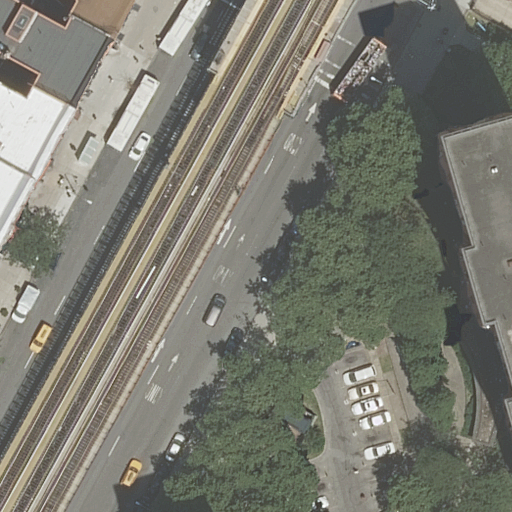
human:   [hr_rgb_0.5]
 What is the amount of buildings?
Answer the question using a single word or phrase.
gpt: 5

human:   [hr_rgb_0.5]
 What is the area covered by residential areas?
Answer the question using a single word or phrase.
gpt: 100m2

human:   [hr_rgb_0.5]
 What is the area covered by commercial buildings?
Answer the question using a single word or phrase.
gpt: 0m2

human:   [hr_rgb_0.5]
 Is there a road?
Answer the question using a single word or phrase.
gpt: yes

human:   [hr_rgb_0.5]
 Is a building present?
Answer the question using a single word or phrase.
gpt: yes

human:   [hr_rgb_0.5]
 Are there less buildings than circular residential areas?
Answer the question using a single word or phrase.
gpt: no

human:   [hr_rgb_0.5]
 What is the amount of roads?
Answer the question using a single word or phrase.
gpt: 6

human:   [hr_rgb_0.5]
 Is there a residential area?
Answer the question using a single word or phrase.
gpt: yes

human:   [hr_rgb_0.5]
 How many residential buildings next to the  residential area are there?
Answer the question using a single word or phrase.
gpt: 5

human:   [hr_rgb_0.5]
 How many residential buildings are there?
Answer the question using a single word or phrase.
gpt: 5

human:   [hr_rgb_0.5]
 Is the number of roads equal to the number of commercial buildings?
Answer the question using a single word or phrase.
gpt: no

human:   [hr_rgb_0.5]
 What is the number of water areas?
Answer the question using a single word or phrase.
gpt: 0

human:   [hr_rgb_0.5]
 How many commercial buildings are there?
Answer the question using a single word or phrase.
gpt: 0

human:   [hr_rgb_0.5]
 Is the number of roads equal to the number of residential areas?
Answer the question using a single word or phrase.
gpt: no

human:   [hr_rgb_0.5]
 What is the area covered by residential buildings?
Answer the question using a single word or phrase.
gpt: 1477m2

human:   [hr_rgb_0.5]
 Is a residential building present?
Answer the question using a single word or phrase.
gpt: yes

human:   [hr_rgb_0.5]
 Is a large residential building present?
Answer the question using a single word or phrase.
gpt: no

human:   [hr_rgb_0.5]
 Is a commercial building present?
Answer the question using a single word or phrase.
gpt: no

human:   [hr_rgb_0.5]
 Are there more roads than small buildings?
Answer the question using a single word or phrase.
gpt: yes

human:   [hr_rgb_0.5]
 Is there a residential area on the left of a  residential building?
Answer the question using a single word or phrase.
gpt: no

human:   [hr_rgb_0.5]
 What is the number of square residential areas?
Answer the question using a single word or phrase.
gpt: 0

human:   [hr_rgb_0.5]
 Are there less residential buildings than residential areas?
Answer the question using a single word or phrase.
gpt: no

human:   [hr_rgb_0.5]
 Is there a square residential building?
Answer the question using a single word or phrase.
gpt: no

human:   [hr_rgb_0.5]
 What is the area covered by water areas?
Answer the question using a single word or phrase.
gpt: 0m2

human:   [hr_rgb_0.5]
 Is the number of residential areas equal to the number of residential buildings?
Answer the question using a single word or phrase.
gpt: no

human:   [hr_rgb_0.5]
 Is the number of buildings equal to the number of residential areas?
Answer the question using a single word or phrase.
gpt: no

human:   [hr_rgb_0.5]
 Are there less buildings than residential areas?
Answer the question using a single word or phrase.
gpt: no

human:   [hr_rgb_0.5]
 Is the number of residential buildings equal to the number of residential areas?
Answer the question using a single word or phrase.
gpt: no

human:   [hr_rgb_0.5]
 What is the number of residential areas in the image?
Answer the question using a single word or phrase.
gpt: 1

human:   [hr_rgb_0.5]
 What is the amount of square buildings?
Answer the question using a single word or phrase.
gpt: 0

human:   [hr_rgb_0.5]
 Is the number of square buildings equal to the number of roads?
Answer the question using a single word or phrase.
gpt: no

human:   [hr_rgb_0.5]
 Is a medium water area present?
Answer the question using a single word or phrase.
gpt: no

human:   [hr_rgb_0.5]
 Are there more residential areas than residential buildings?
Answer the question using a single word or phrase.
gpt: no

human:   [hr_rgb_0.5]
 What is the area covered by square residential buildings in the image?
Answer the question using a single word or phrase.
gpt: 0m2

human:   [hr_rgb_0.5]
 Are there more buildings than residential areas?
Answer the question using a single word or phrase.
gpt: yes

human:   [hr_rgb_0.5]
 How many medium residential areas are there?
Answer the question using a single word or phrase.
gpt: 1

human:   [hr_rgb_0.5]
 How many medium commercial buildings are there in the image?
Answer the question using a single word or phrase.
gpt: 0

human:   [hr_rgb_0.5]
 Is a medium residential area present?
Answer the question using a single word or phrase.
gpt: yes

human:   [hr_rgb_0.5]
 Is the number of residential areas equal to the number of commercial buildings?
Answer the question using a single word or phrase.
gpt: no

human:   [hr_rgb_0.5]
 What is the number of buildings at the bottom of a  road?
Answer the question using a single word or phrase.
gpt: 3

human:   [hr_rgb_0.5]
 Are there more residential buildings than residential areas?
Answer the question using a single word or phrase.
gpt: yes

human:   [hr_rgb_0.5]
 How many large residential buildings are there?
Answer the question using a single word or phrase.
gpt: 0

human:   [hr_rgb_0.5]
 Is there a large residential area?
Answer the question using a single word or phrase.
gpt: no

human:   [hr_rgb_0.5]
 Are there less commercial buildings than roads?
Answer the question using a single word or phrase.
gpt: yes

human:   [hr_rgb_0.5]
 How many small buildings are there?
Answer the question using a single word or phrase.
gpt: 1

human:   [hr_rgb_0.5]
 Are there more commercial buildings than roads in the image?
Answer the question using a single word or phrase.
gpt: no

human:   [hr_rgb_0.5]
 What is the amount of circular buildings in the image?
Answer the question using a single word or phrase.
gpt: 0

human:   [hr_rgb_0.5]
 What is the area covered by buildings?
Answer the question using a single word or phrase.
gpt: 1477m2

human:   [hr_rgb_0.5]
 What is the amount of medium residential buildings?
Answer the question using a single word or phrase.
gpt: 4

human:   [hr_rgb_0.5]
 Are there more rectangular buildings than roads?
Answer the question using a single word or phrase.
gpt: no

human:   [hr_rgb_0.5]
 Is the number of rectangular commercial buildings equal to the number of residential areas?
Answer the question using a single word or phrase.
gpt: no

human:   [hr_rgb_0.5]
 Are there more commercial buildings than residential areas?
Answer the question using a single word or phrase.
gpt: no

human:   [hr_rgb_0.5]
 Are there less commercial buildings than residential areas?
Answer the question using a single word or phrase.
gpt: yes

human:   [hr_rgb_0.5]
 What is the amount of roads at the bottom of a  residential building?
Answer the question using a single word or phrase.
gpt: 6

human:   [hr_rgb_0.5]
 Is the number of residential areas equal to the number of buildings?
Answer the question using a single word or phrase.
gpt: no

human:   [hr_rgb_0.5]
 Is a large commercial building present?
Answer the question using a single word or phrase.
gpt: no

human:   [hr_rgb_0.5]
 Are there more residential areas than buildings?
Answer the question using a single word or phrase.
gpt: no

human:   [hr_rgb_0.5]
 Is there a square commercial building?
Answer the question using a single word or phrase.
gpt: no

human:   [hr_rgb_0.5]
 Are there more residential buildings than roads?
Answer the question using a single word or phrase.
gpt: no

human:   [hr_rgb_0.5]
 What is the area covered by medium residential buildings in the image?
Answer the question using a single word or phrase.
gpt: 1386m2

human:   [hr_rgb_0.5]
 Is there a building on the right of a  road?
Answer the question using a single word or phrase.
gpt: yes

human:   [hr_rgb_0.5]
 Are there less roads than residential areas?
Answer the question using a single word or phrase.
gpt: no

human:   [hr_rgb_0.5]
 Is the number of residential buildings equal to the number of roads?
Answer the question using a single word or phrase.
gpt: no

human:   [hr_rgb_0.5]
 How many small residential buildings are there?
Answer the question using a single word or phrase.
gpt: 1